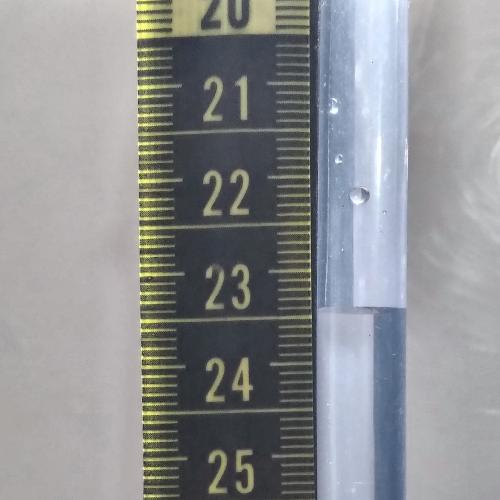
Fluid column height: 23.4 cm